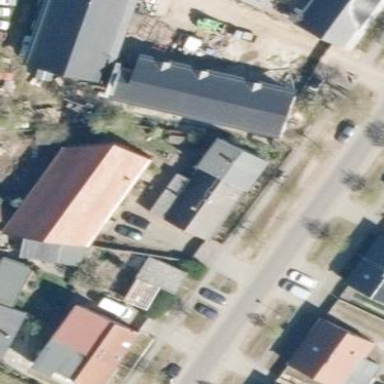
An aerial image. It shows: Detached building.